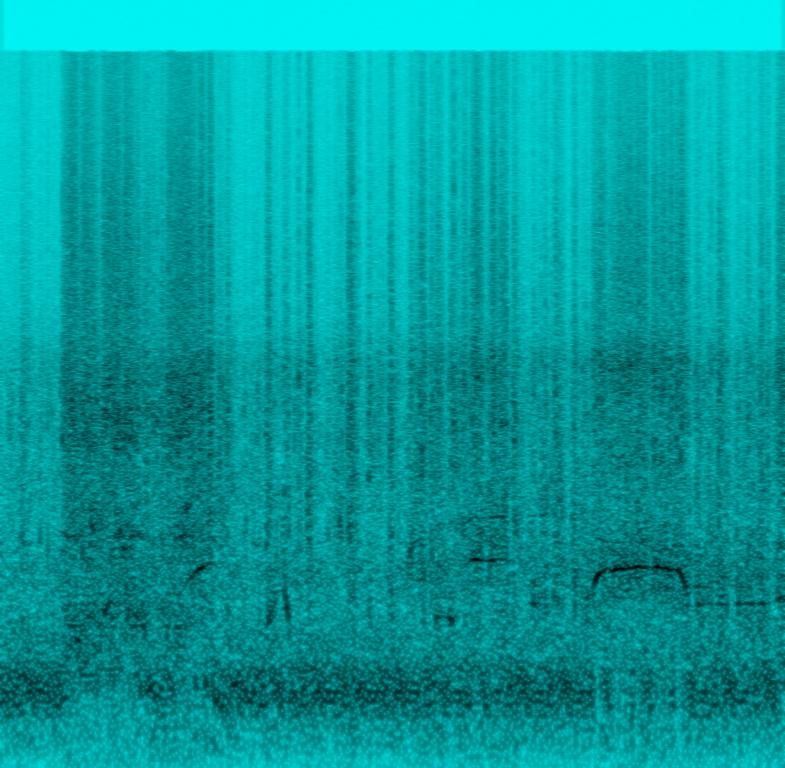
This instrument is a low quality audio recording. The instruments are not audible.